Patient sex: F
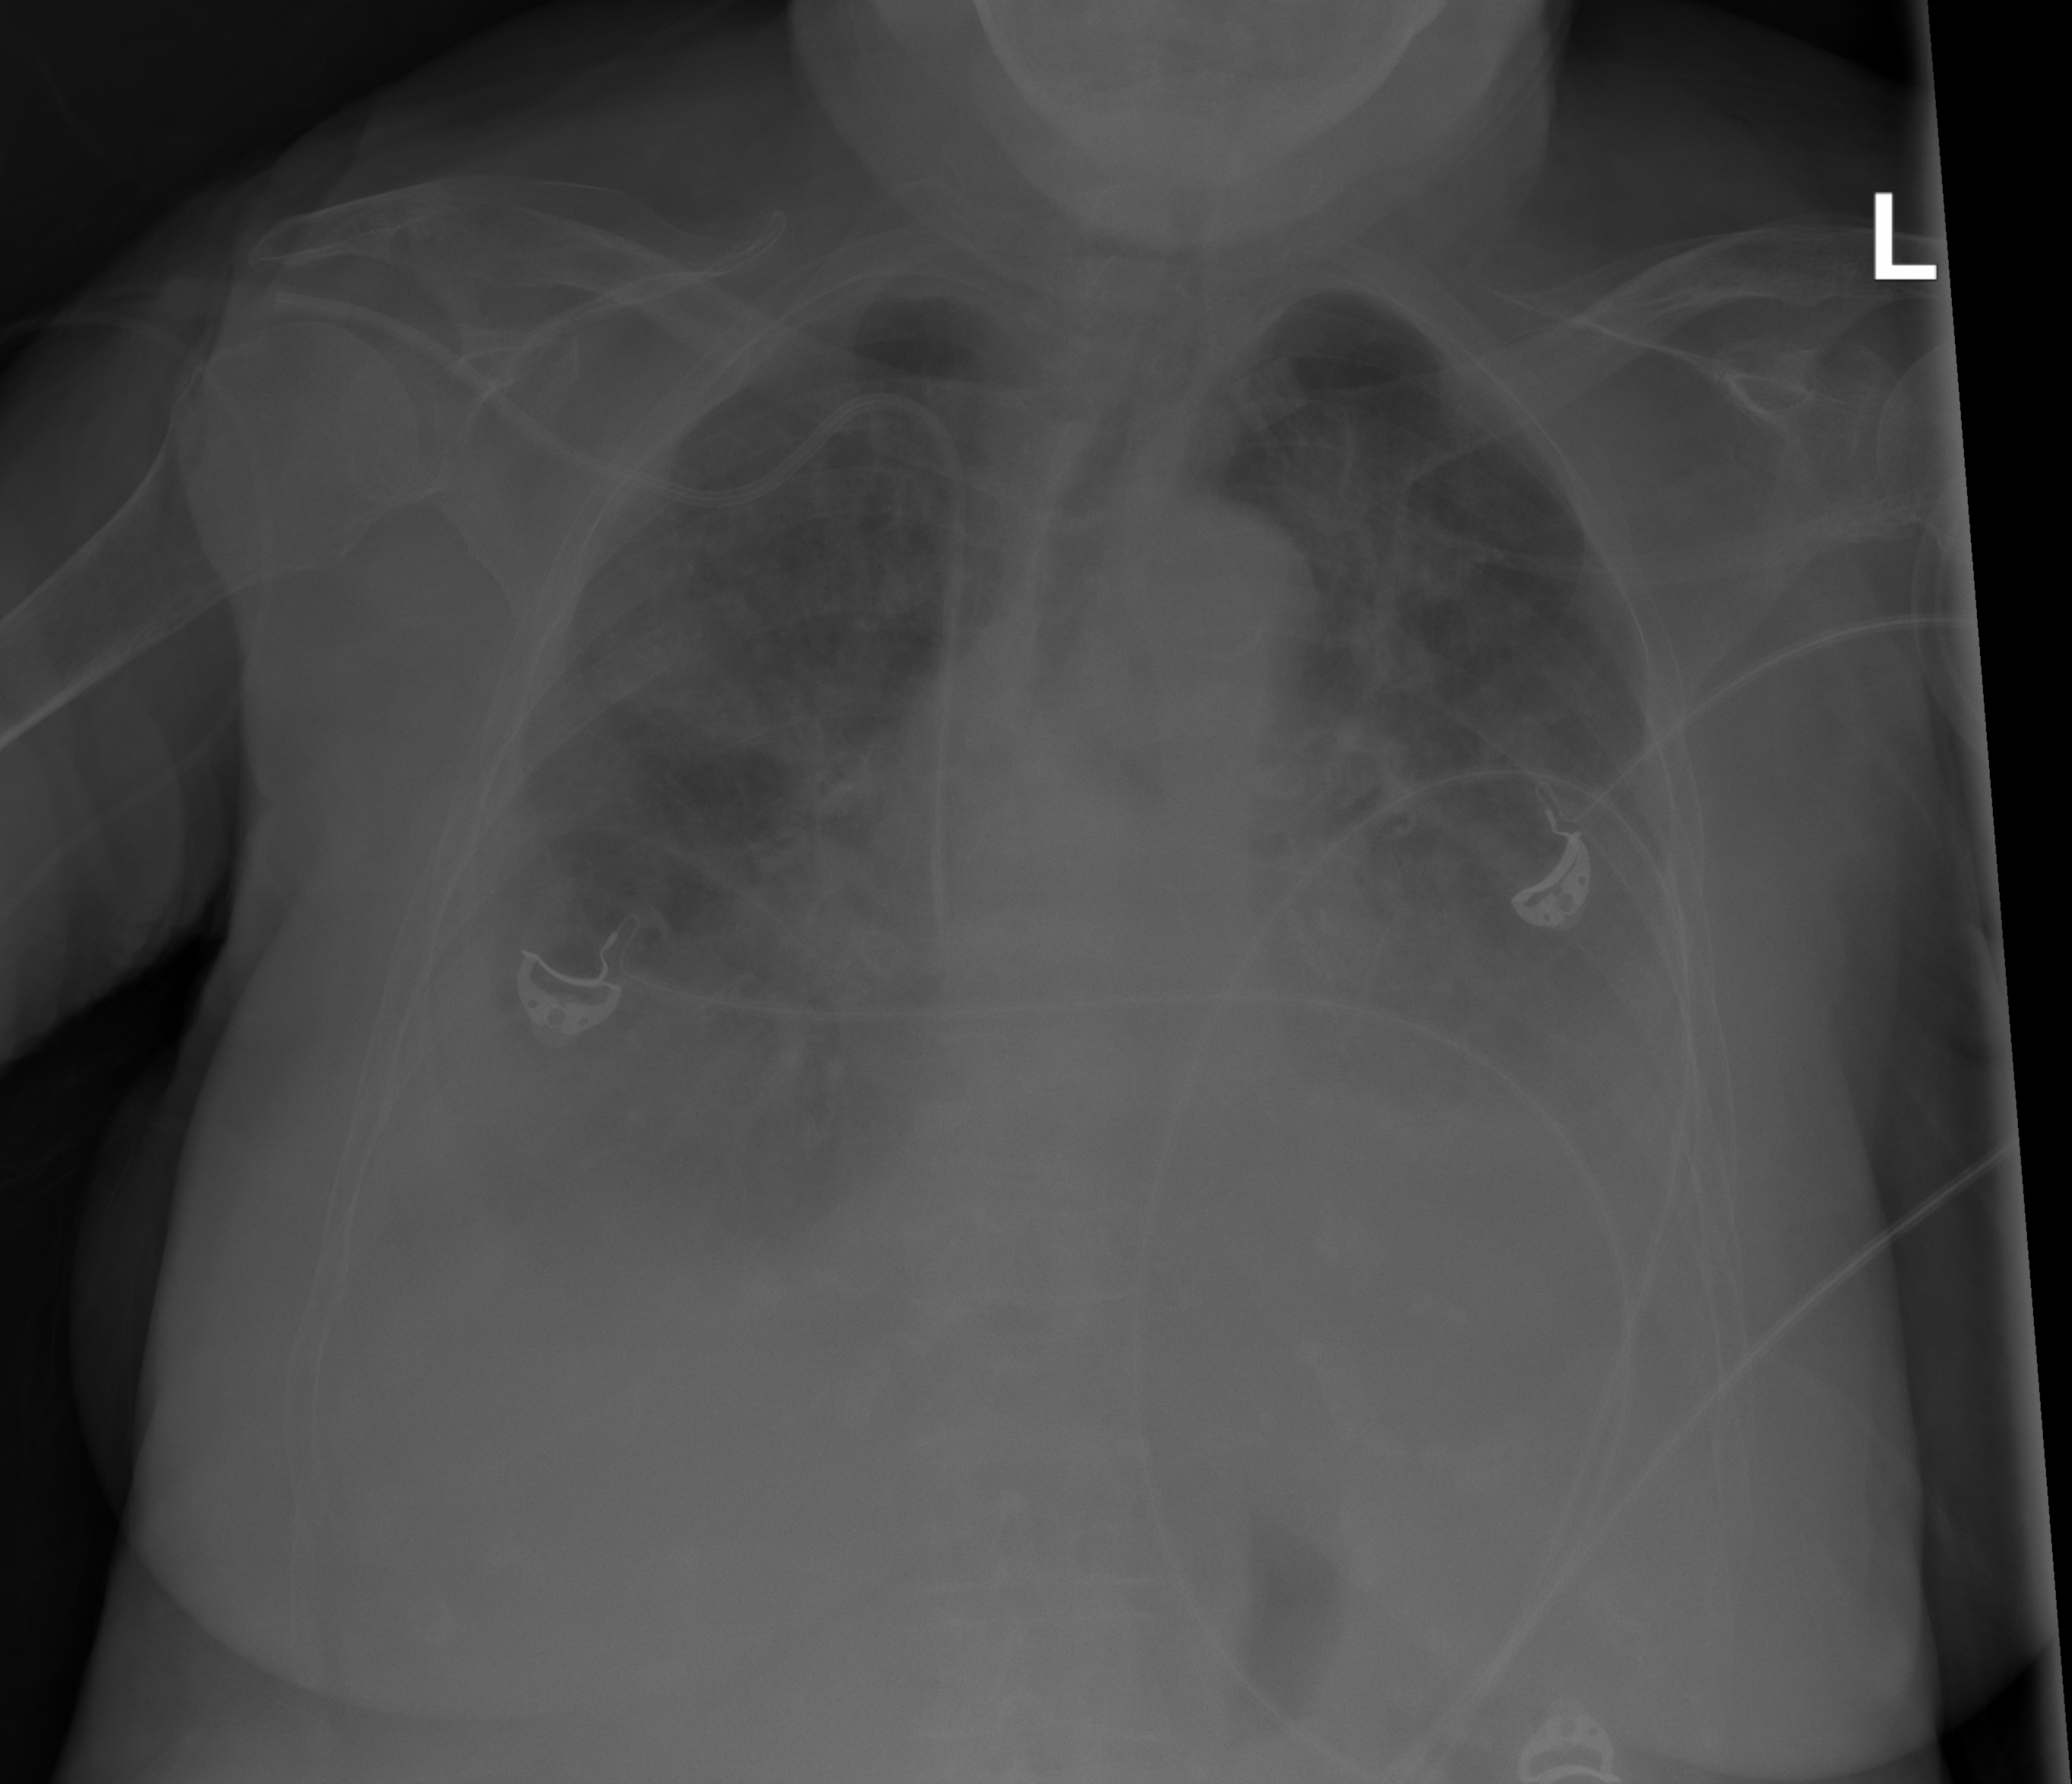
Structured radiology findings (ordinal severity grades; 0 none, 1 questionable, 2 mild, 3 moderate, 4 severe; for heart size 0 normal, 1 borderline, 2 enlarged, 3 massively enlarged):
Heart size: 2
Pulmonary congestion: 0
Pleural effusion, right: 2
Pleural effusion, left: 3
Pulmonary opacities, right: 3
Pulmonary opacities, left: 3
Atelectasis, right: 0
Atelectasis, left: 0